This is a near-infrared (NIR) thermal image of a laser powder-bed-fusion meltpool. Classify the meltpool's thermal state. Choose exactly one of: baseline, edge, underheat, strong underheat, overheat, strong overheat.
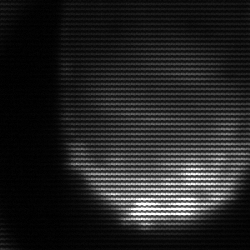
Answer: edge